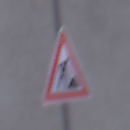
Verkehrszeichen: Arbeitsstelle
Umgebung: Outdoor, Urban
Tageszeit: MorningAfternoon
Wetter: PartlyCloudy
Licht: Natural
Jahreszeit: NotSpecified
Kontrast: MediumContrast